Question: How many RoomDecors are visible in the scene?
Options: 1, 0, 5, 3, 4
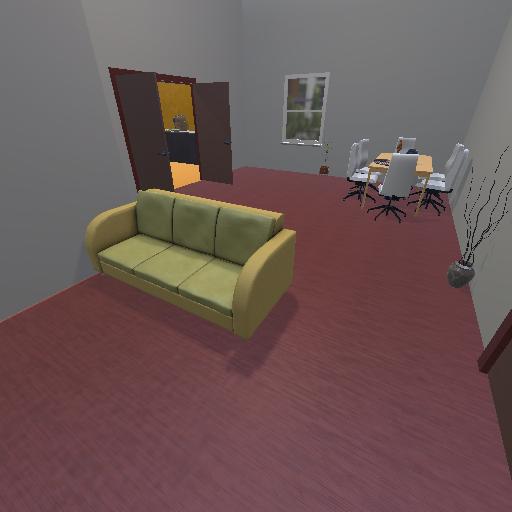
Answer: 1